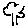
Label: tree